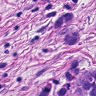
Metastatic tissue present: yes